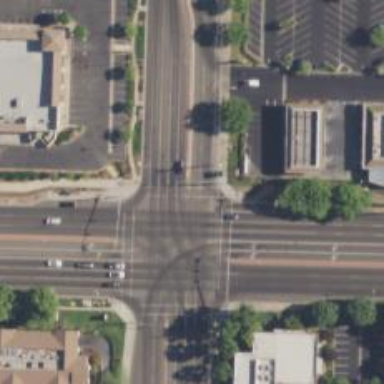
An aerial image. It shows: Uncontrolled road crossing with lines marking the way.